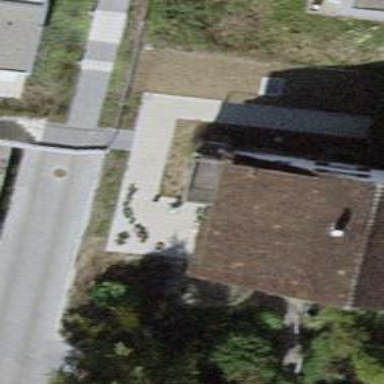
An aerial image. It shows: Semi-detached house.